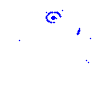
Particle: kaon